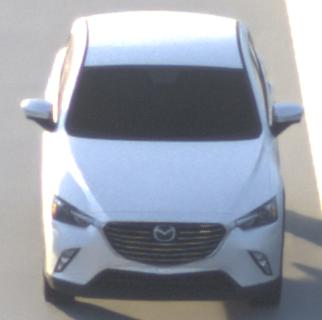
Make: Mazda
Model: CX-3 SKYACTIV-G 120
Detailed model: CX-3 (DK)
Model produced from: 2015/06
Model produced until: 2018/06
Doors: 5
Color: white
Road condition: dry road
Daytime: sunrise or sunset
Contrast: low contrast